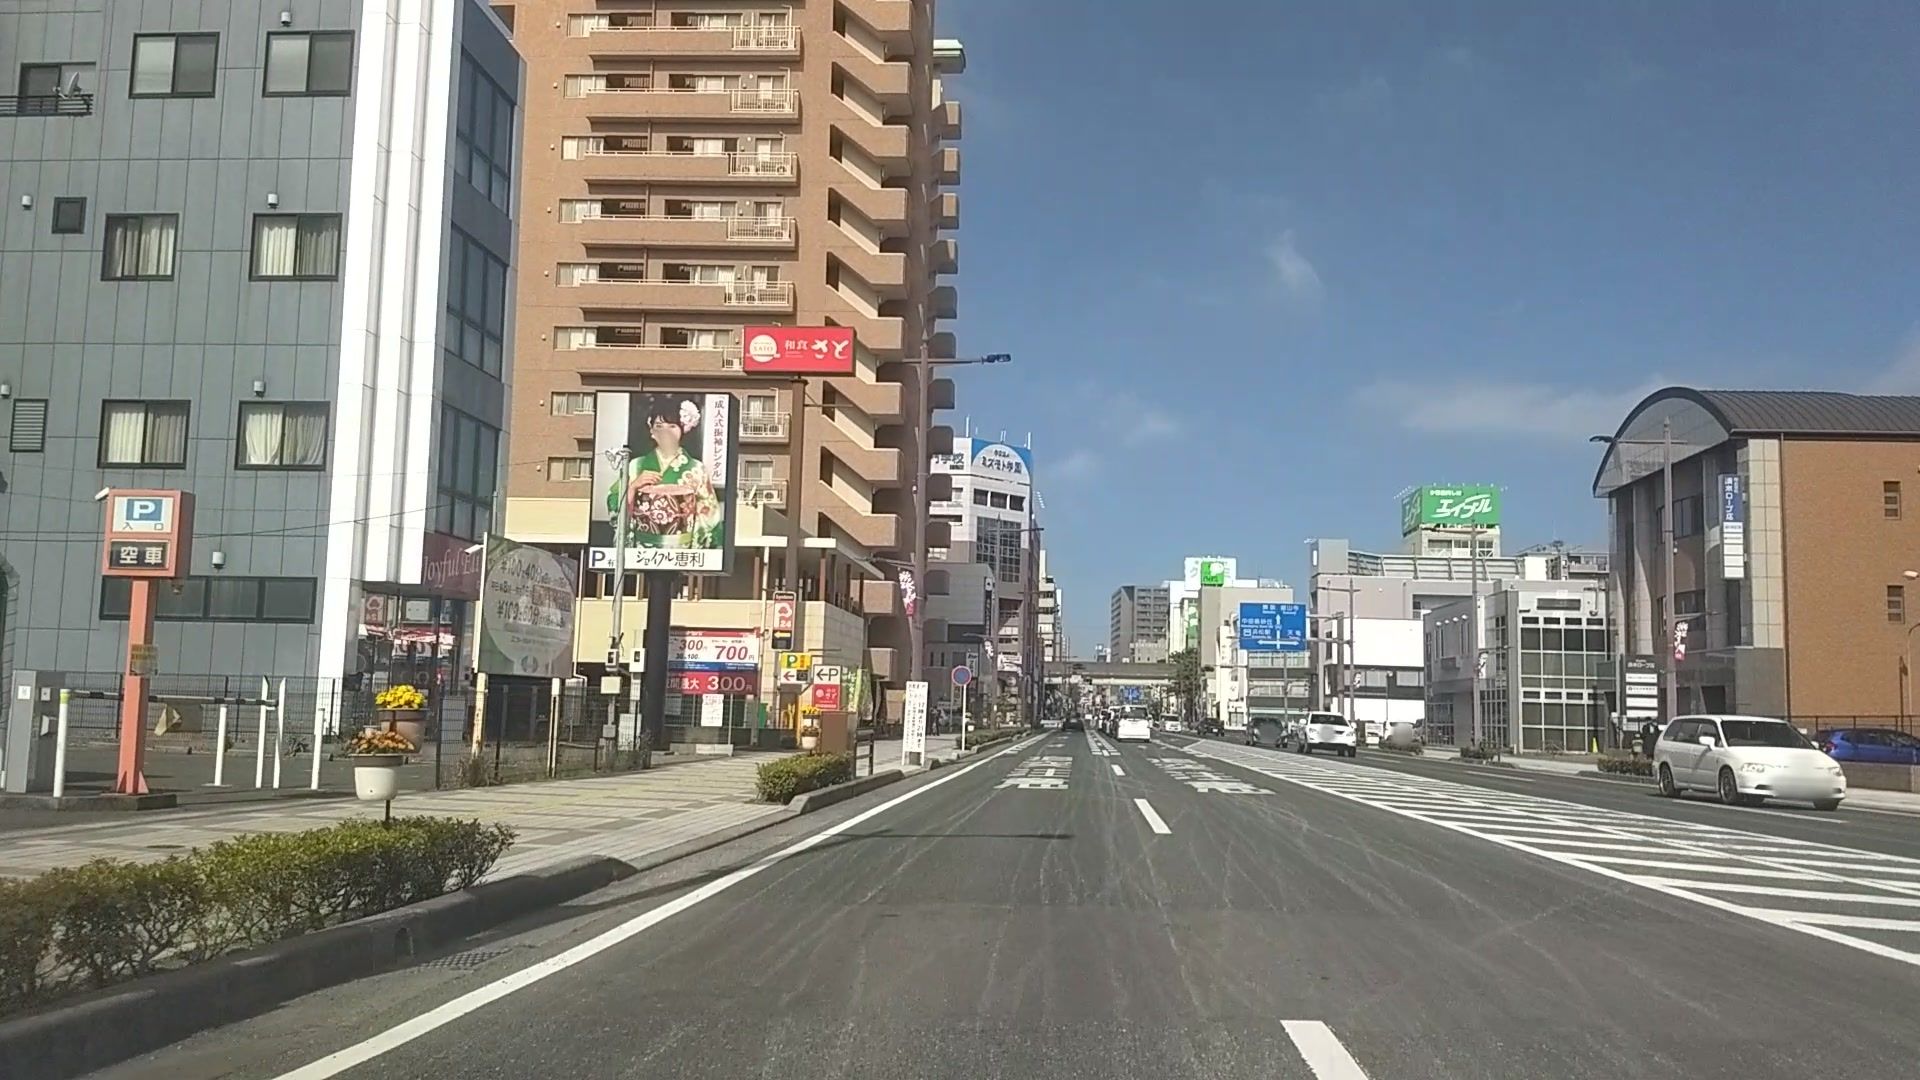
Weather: clear
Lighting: day
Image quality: good
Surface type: driving surface
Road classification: steps, pedestrian, footway
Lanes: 2
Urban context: semi-dense urban cluster
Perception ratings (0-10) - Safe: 6.36, Lively: 9.46, Beautiful: 5.28, Boring: 1.37, Depressing: 3.68, Wealthy: 6.61